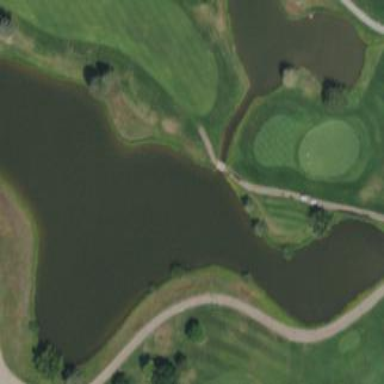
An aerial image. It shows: Picturesque scene of golf course with lateral water hazard.